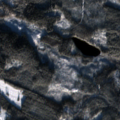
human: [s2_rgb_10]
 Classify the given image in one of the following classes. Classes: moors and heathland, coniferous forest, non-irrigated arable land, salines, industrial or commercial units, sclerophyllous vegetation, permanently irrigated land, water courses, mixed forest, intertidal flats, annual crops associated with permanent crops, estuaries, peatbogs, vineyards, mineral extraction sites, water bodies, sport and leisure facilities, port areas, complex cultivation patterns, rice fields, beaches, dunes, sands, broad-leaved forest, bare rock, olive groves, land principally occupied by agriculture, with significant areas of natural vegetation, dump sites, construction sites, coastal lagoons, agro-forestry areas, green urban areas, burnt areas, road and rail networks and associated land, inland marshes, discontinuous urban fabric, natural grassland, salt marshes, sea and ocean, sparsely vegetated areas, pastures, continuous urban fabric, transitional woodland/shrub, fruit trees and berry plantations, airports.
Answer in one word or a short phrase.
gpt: coniferous forest, mixed forest, transitional woodland/shrub